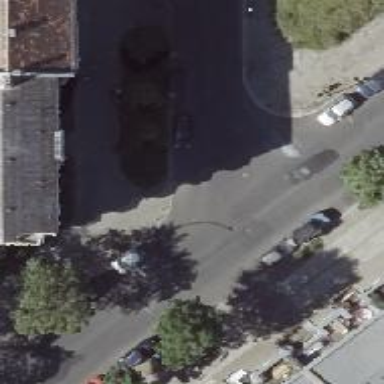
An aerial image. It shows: Unmarked crossing on asphalt footway.